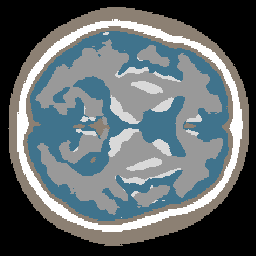
Label: no_lesion